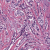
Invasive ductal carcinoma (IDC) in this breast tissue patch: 1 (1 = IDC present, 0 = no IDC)